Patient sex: M
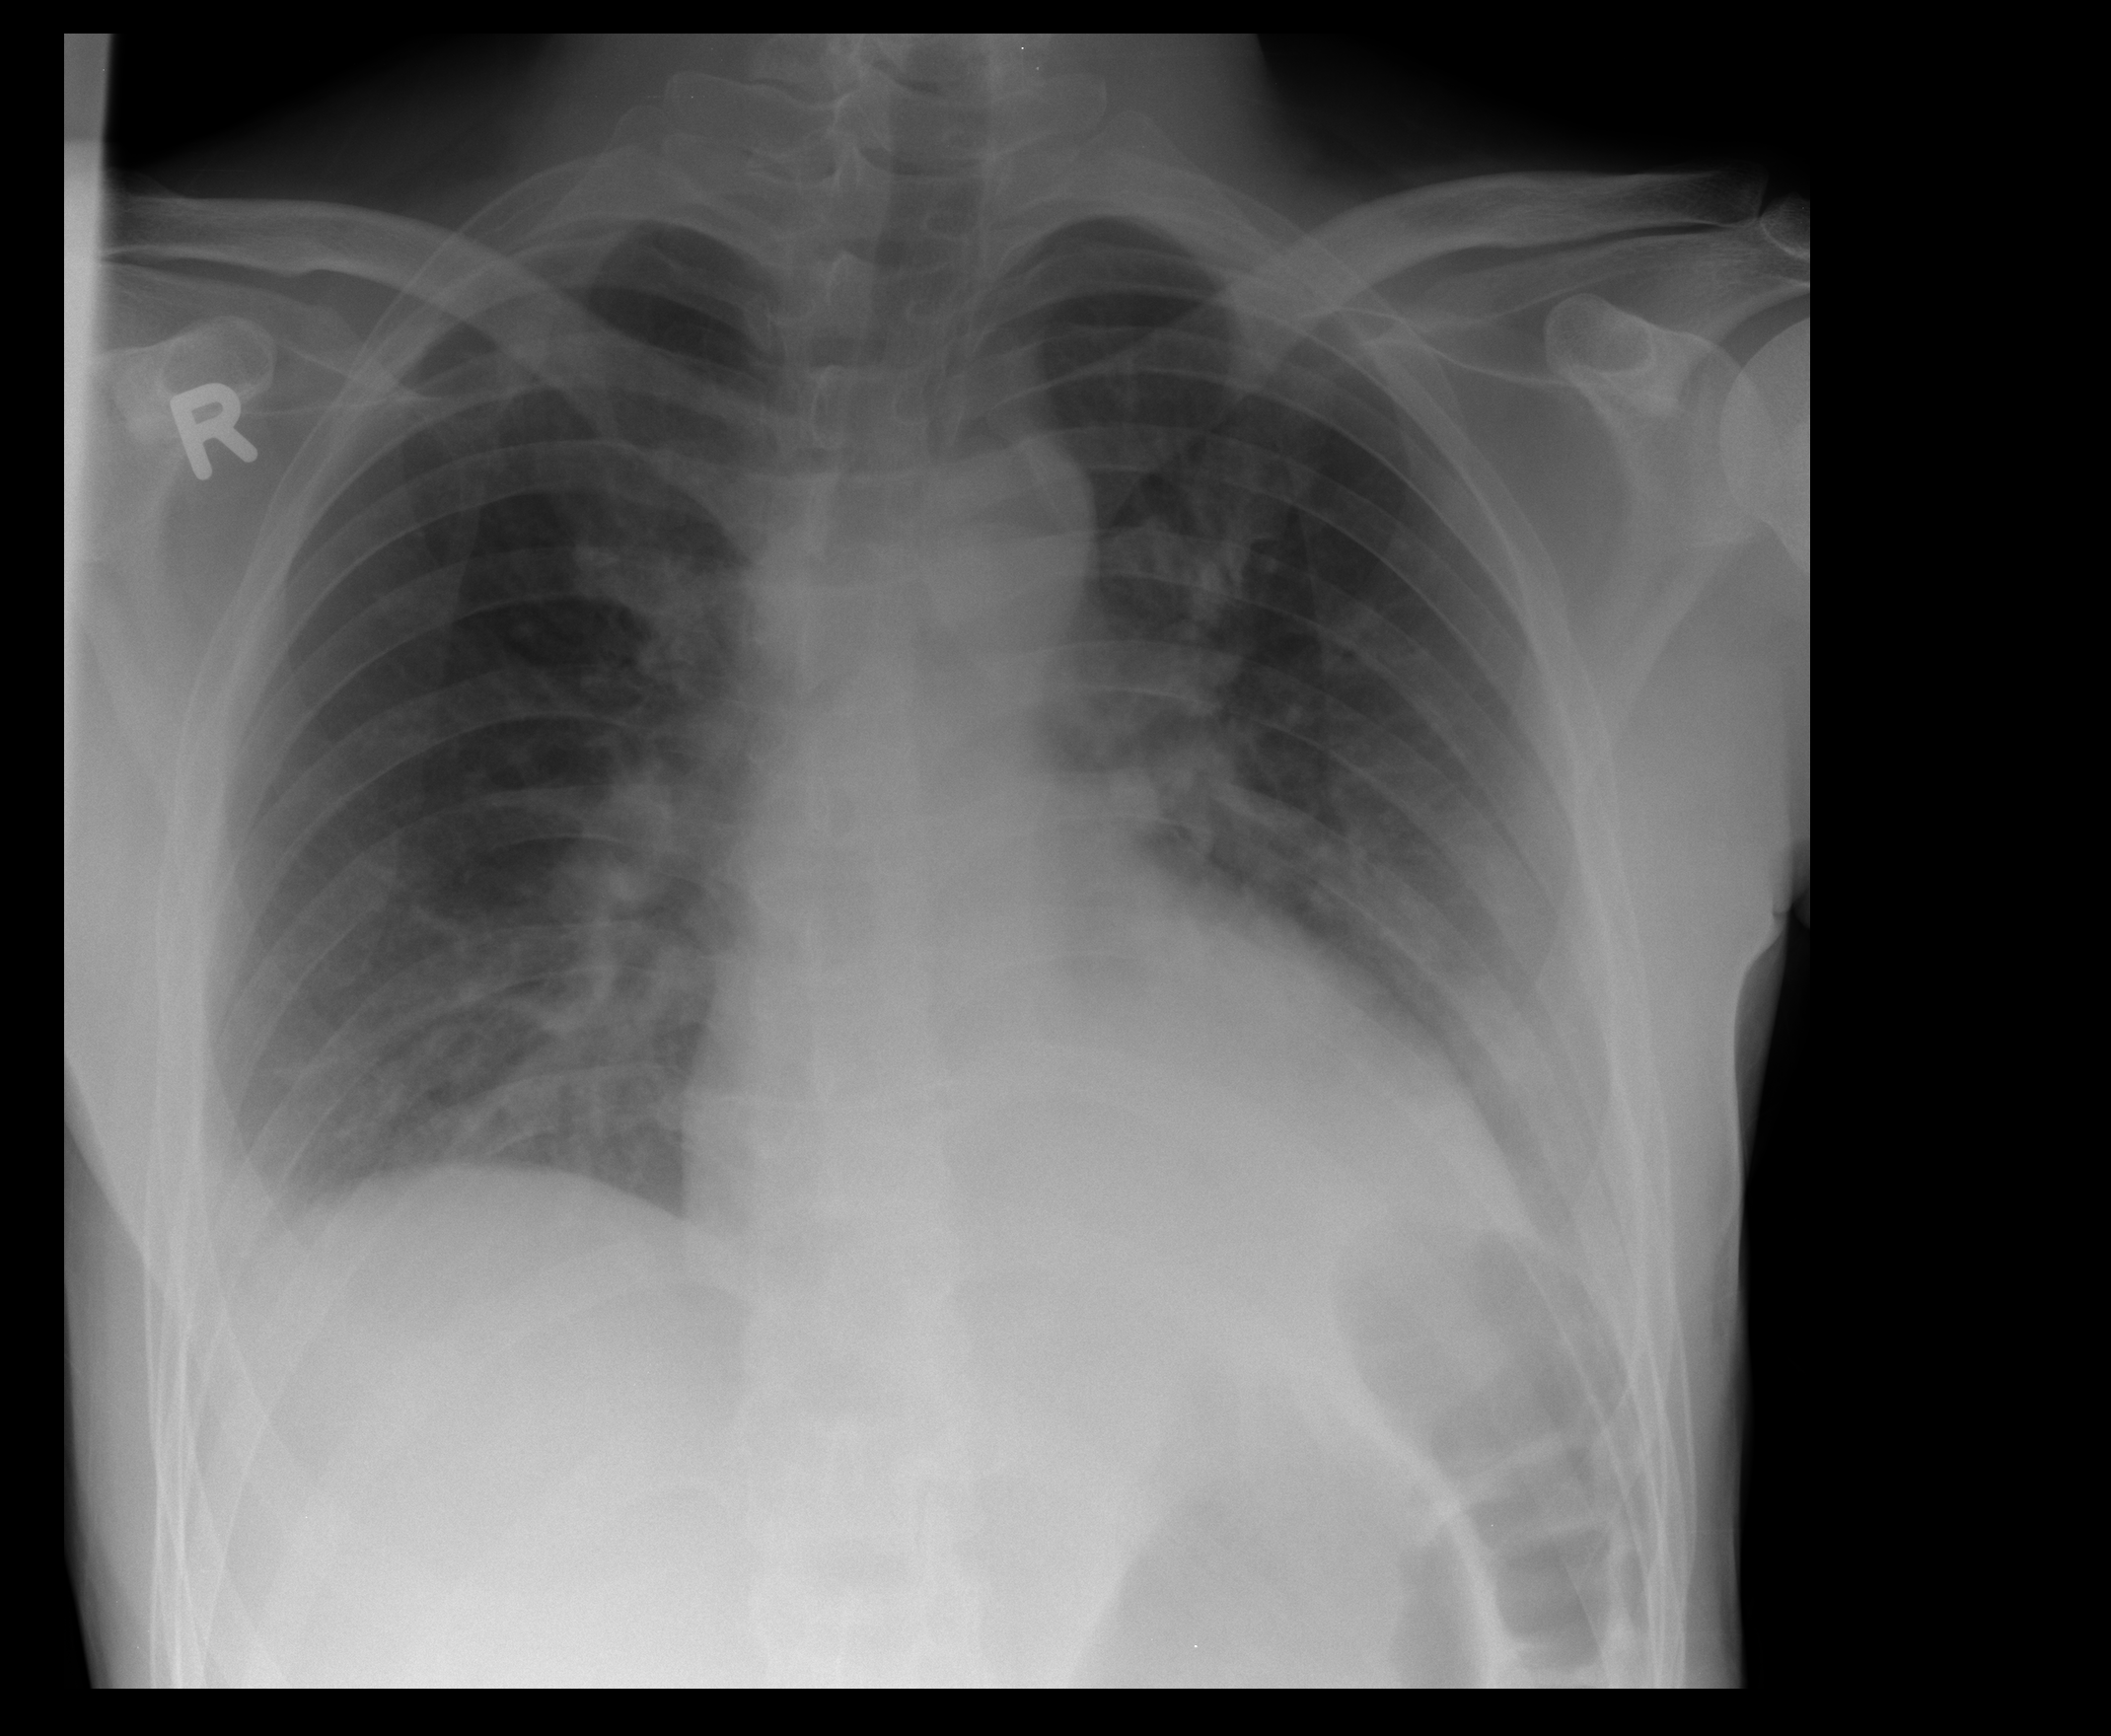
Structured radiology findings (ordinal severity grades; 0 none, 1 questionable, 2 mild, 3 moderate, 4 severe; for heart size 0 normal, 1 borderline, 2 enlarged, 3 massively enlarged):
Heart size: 2
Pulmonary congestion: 2
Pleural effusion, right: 2
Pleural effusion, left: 2
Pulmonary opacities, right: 0
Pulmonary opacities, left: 0
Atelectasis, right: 2
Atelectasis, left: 0